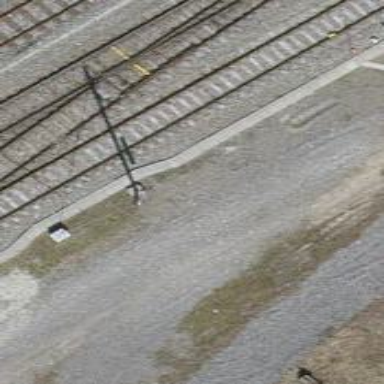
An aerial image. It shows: Disused railway yard with one track.